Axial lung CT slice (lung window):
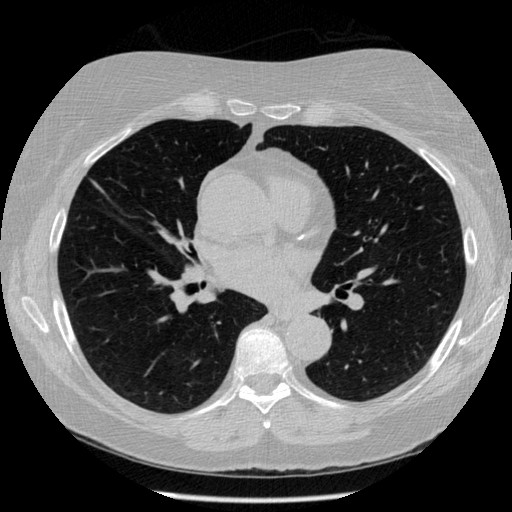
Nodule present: no